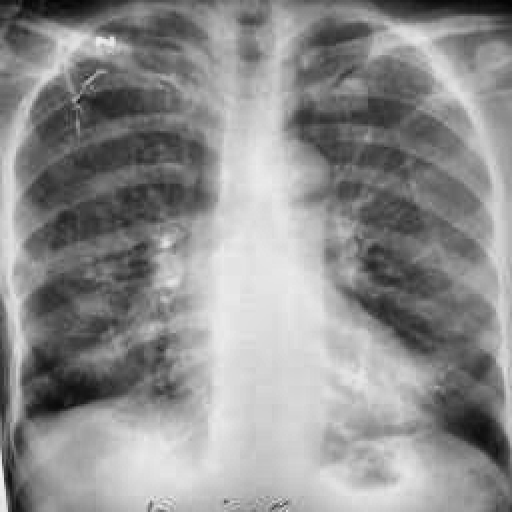
Finding: TUBERCULOSIS